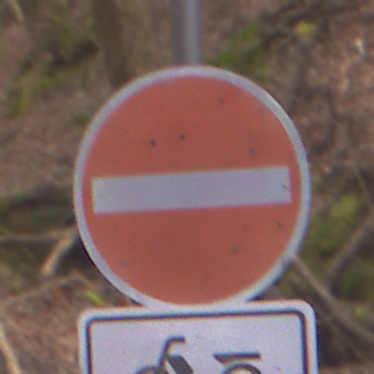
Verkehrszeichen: VerbotDerEinfahrt
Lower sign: EinspurigeFahrzeugeFrei2
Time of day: Midday
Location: Outdoor (Nature)
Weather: Overcast
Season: Autumn
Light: Natural